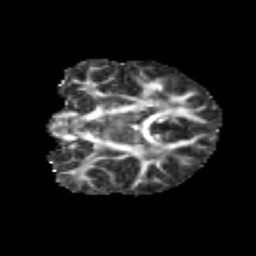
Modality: FA
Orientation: coronal
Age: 9
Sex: female
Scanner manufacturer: siemens
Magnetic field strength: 3 T
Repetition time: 3.8 s
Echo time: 0.07 s